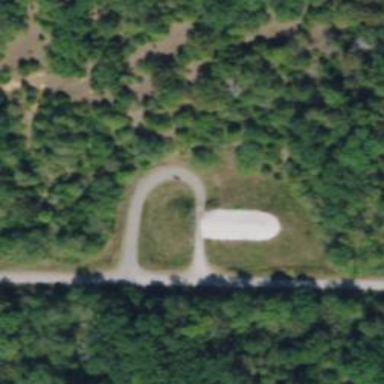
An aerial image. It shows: Military bunker.